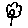
Label: flower